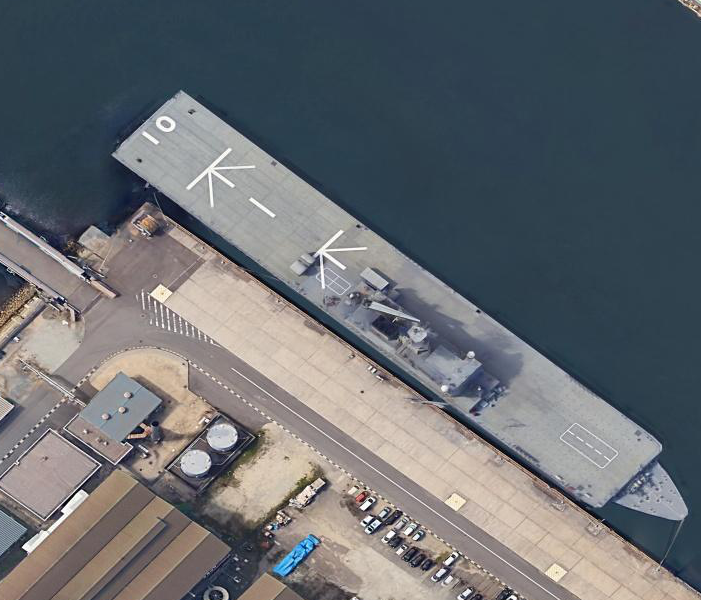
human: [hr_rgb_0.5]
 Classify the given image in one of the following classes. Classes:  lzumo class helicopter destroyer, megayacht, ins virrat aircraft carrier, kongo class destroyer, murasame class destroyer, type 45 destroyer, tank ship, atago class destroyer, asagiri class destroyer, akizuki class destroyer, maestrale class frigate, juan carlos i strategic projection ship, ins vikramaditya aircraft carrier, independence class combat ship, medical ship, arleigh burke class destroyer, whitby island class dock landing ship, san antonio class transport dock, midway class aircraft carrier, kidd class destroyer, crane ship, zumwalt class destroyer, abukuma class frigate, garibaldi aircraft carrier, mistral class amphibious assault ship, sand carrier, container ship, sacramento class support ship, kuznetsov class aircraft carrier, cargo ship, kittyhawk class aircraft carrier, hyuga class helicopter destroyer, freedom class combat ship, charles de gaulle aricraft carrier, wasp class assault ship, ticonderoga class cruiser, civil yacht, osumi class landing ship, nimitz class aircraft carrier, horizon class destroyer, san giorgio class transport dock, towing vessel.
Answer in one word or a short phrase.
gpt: Osumi class landing ship